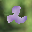
Label: 2